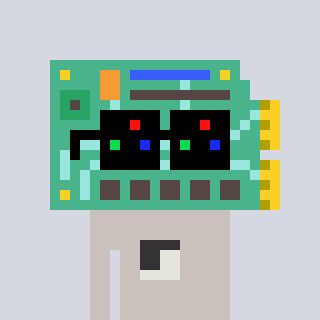
a pixel art character with square black sunglasses, a chipboard-shaped head and a foggrey-colored body on a cool background